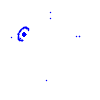
Particle: electron